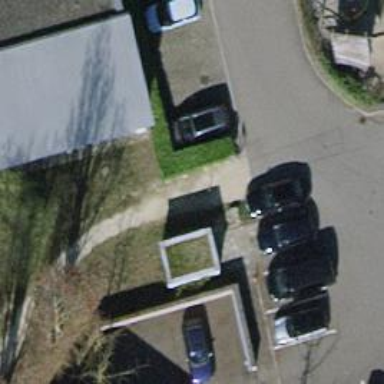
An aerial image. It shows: Bollard.